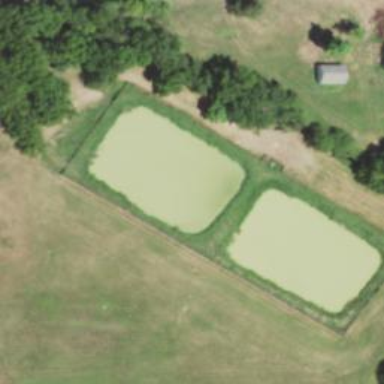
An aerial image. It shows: Covered reservoir containing water.